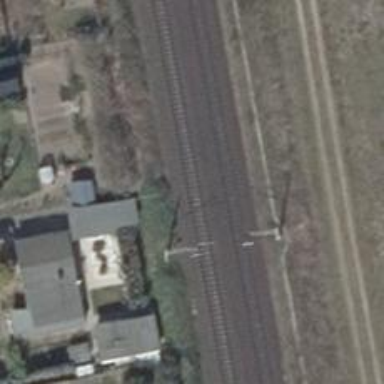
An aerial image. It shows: Railway signal.